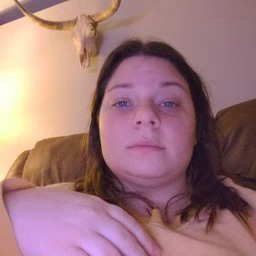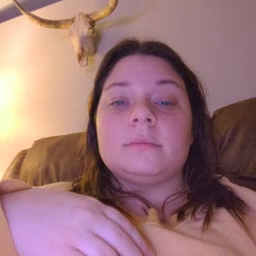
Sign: if